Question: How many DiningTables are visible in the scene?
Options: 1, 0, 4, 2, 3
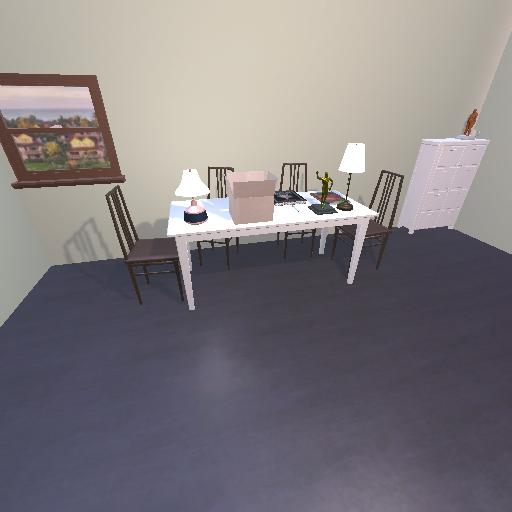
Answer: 1